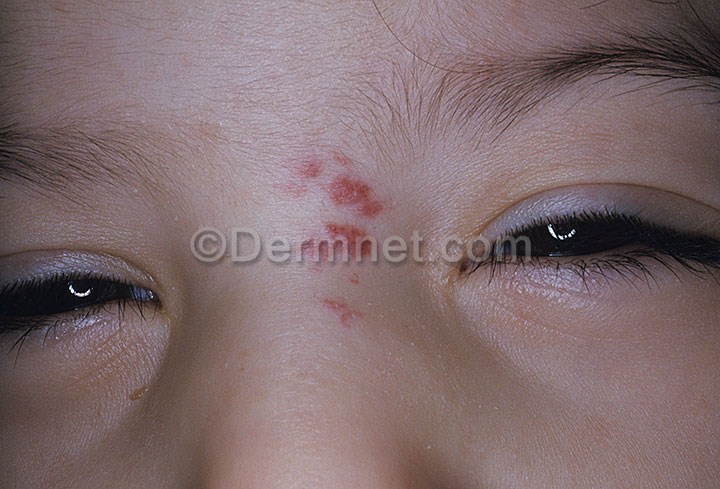
Disease: Vascular Tumors